Interaction volume radius: 10 \u00c5
Interaction volume height: 25 \u00c5
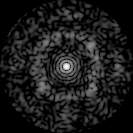
Disorder parameter: 0.7475